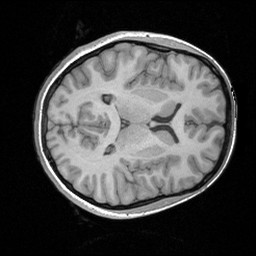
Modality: T1w
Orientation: axial